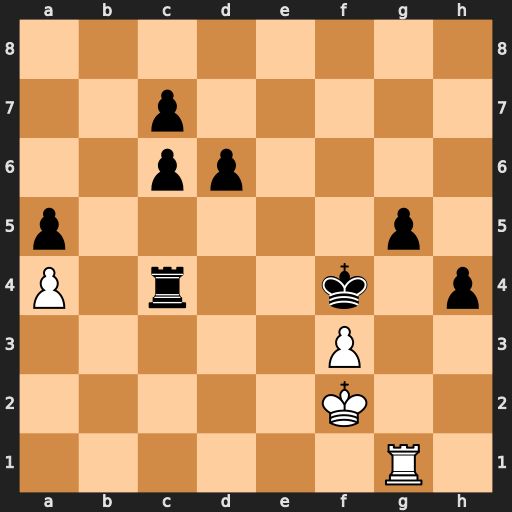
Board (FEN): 8/2p5/2pp4/p5p1/P1r2k1p/5P2/5K2/6R1
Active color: w
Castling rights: -
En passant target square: -
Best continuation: Rg4+ Kf5 Rxc4